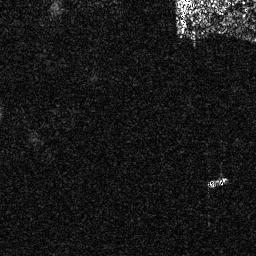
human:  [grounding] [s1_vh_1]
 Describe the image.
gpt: In the satellite image, there is  <ref>1 small ship </ref> <box>[[80, 67, 89, 72, 0]]</box> located at bottom right.